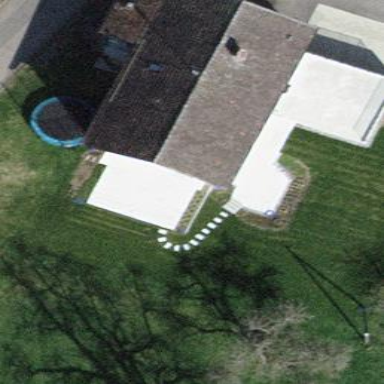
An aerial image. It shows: Simple and straightforward house.